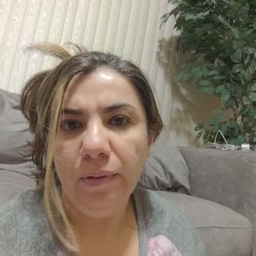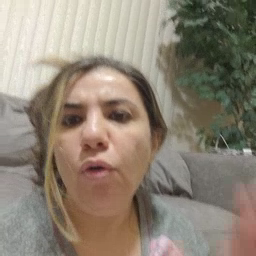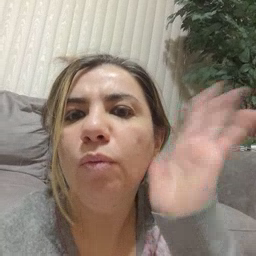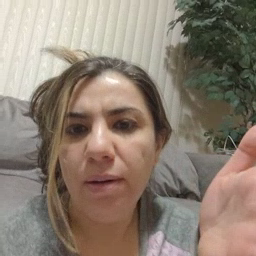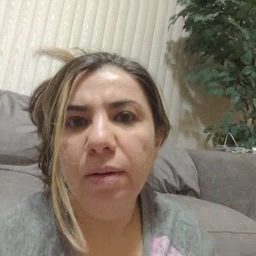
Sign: will